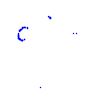
Particle: kaon